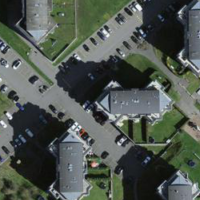
EUNIS habitat code: 55
Species observed at this site:
Berberis vulgaris
Filipendula ulmaria